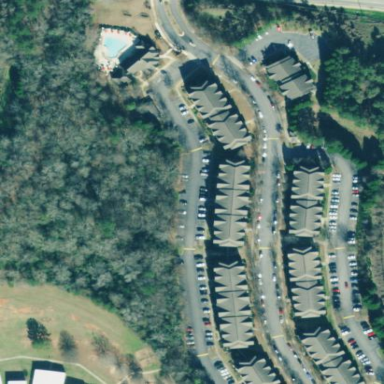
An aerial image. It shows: Residential area with apartments.